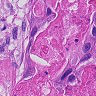
Metastatic tissue present: yes